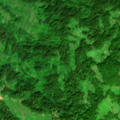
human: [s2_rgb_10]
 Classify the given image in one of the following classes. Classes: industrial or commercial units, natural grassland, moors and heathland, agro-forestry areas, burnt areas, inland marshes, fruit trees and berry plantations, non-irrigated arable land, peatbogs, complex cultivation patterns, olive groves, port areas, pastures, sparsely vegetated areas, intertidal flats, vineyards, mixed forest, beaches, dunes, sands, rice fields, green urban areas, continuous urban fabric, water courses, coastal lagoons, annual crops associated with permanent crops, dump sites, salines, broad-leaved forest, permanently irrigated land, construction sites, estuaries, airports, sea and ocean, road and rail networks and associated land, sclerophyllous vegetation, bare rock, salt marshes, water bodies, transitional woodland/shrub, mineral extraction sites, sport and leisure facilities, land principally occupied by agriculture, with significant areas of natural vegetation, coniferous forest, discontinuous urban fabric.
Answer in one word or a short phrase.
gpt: broad-leaved forest, transitional woodland/shrub